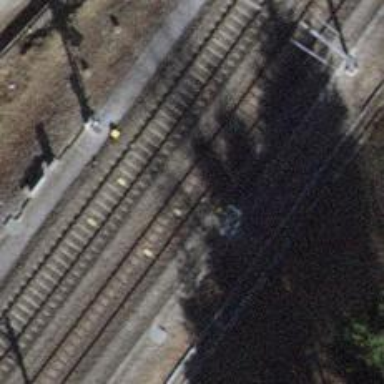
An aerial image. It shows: Railway signal.